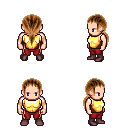
a pixel art fantasy rpg character, male body template, human, light skin, gold chest armor, red pants, brown ponytail hairstyle, maroon shoes, four views (front, back, left, right), 2x2 character sprite sheet, small pixel art, hard edges, no anti-aliasing